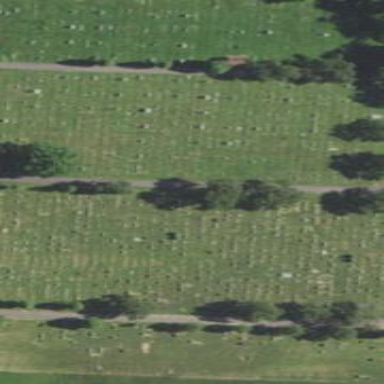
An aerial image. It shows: Cemetery.